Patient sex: M
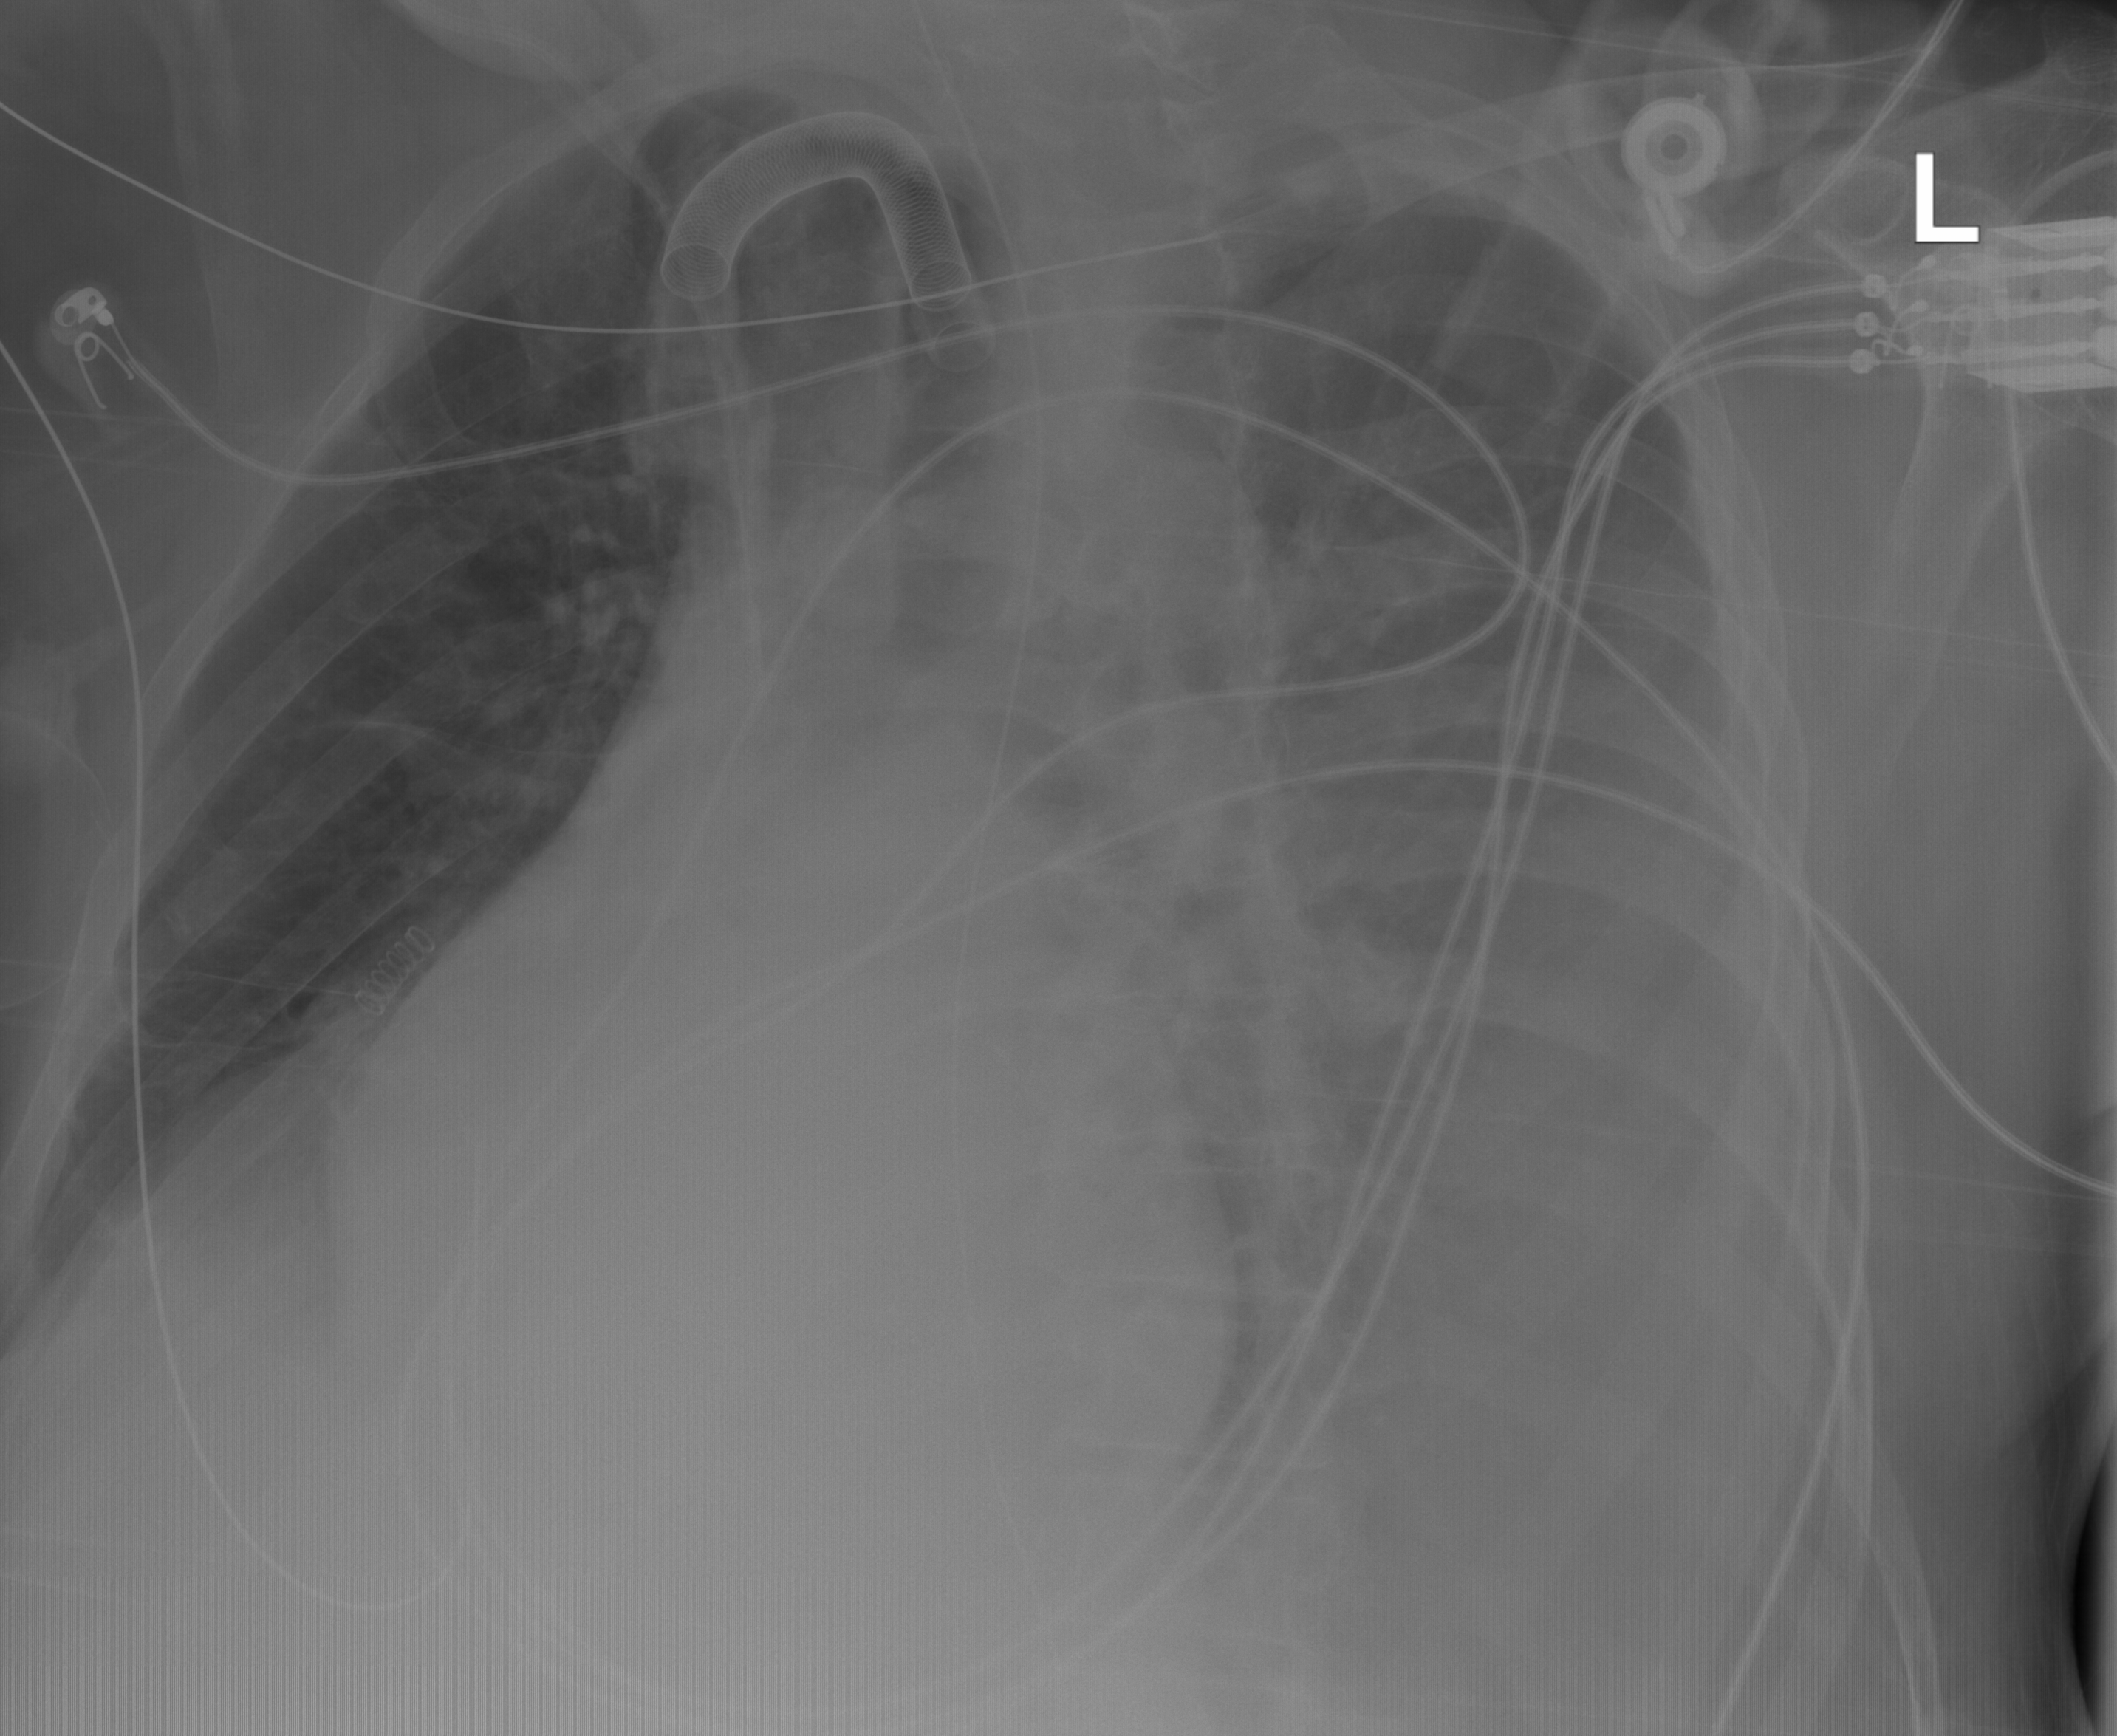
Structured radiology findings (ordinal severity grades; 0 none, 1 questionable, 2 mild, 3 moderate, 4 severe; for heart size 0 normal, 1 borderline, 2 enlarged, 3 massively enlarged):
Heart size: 1
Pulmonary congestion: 0
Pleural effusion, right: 0
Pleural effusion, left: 2
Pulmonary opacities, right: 1
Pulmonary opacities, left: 2
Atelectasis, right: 2
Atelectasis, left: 2